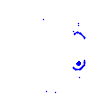
Particle: pion